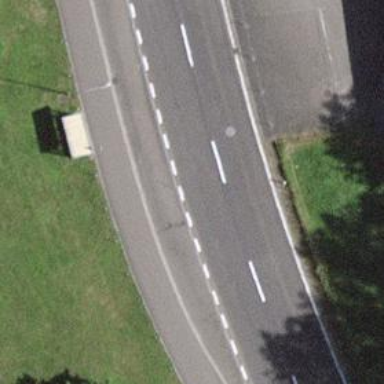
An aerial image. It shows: Asphalt road classified as primary highway.